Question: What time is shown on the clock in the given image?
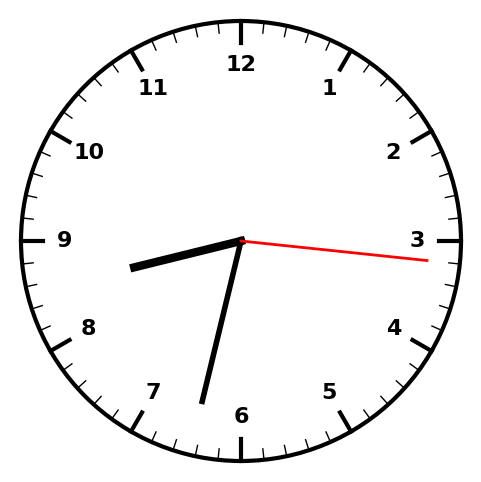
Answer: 08:32:16